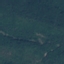
Land use / land cover: Forest